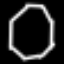
Label: octagon